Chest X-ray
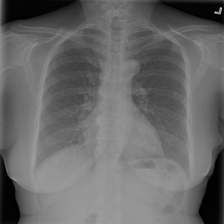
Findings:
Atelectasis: negative
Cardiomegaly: negative
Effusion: negative
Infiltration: negative
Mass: negative
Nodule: negative
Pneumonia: negative
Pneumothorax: negative
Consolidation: positive
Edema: negative
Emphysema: negative
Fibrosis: negative
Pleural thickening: negative
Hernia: negative